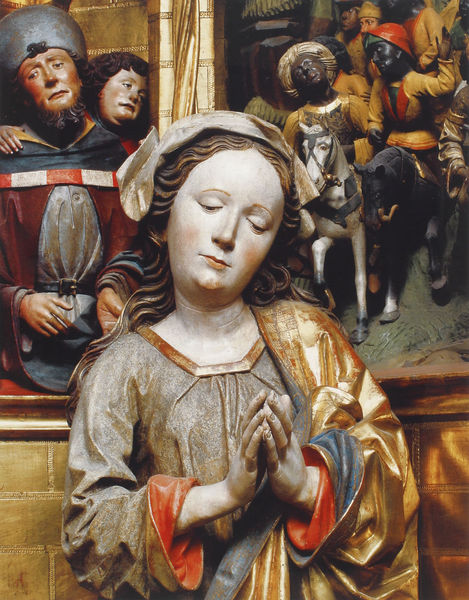
Titel: Bozen, Hochaltar der Franziskanerkirche
Künstler: Hans Klocker
Standort: Bozen, Franziskanerkirche (EU - AUT - Tirol)
Schlagwörter: blau, gemälde, kopf, mann, umhang, weiß, gelb, bunt, frau, grau, hintergrund, holz, hut, kleid, männer, schwarz, rot, schleier, beige, haube, alt, bart, band, stein, trauer, hände, kirche, figur, gewand, gold, mutter, gotik, locken, traurig, esel, pferd, pferde, reiter, affe, skulptur, statue, kopfbedeckung, relief, farbig, wangen, figuren, könig, papst, plastik, neger, schwarze, religion, dom, schwarz-weiß, beten, gebet, münster, ritter, altar, verziert, andächtig, afrikaner, schwarzer, leid, mittelalter, andacht, betende, priester, bleich, mohr, könige, heilige, heilig, maria, madonna, betend, mutter gottes, christentum, altdeutsch, gläubige, geburt, krippe, coloriert, heiligenfigur, mohren, morgenland, altertum, klage, kreuzweg, gottes, betende hände, angemalt, jseus